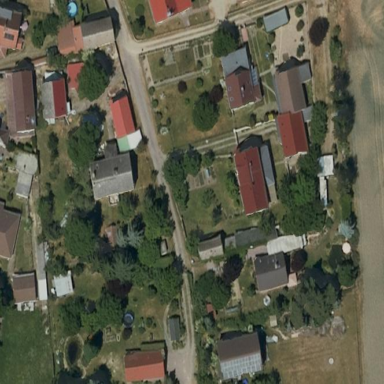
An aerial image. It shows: Residential area.